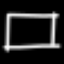
Label: square